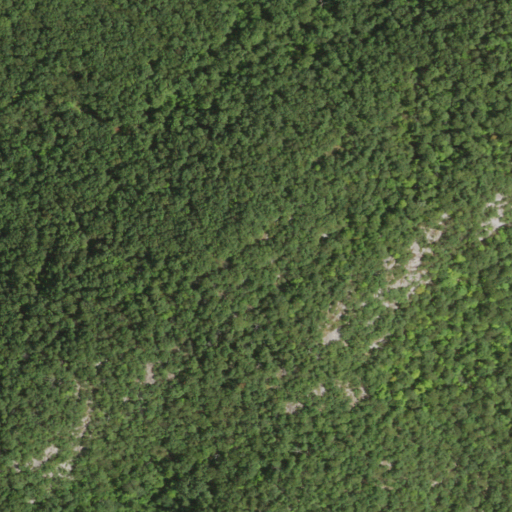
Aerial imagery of mountain in New York named Bald Hill containing only deciduous forest